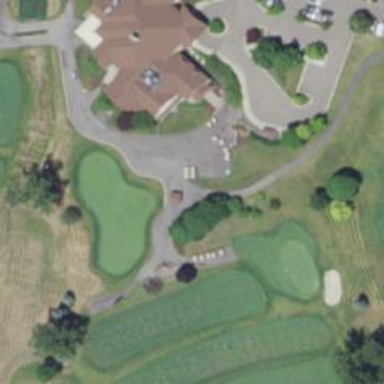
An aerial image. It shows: Path for golf carts.